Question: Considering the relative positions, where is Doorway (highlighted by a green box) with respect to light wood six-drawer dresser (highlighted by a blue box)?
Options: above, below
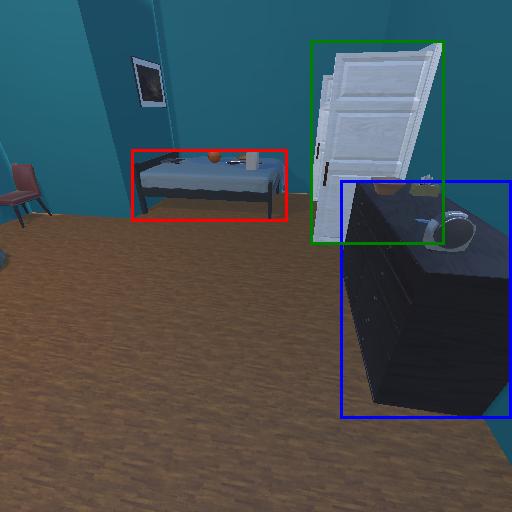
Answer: above